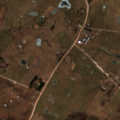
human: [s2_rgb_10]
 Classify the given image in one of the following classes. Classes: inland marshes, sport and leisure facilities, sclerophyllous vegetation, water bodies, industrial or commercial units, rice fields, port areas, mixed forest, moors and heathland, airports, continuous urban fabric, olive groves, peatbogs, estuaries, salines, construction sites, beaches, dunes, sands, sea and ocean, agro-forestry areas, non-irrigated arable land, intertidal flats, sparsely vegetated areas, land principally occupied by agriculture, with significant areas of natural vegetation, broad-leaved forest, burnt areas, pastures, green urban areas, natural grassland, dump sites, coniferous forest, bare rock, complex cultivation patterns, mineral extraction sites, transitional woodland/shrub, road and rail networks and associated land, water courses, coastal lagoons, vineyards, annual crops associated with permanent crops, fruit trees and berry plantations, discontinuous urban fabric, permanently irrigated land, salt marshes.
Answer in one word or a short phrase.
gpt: non-irrigated arable land, pastures, complex cultivation patterns